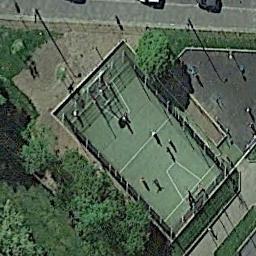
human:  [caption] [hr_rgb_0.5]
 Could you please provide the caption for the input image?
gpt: Next to the road is the basketball court and some vegetation .

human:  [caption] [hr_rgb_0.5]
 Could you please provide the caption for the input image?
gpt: A basketball court on the lawn with some trees while a road and the open area beside .

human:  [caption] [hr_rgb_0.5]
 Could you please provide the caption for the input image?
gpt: There is a basketball court surrounded by trees and grass .

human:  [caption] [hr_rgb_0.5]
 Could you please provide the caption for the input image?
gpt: There are many people playing on the basketball court .

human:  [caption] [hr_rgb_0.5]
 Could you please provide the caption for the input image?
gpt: Many trees are near the basketball court .